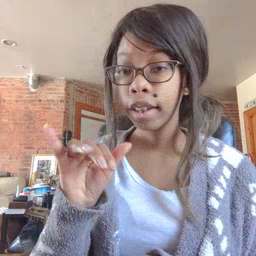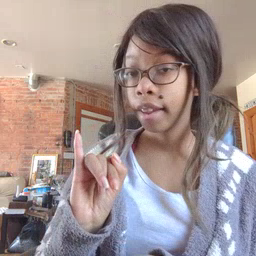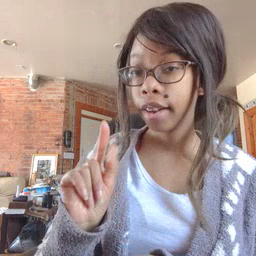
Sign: hesheit